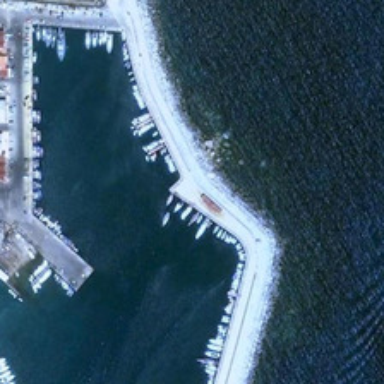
Here is a port with a road reaching into the water  along which some boats moored side by side .